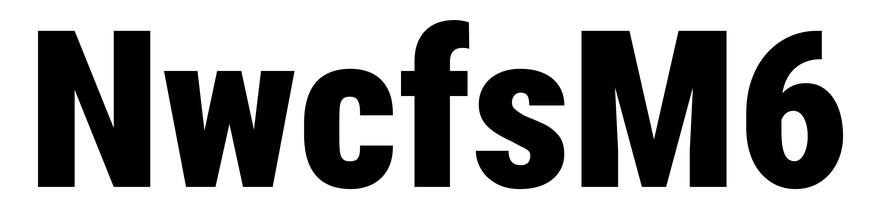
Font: Roboto_Condensed_Black